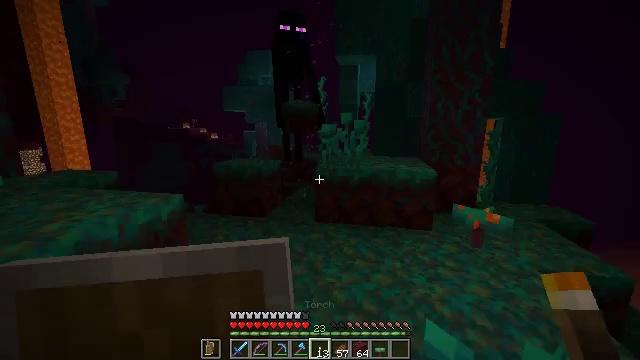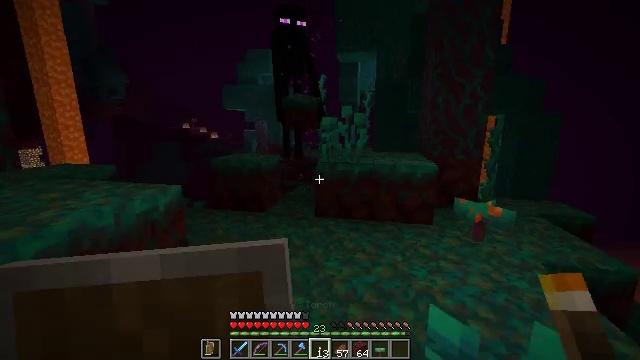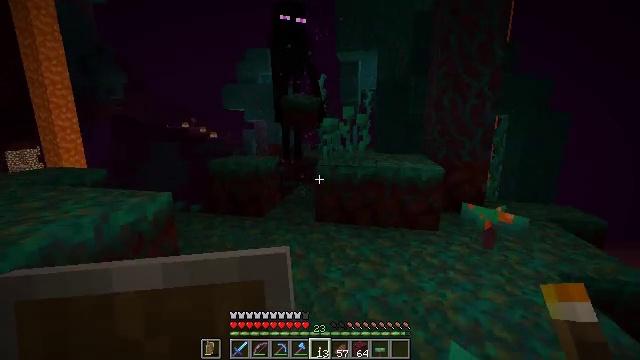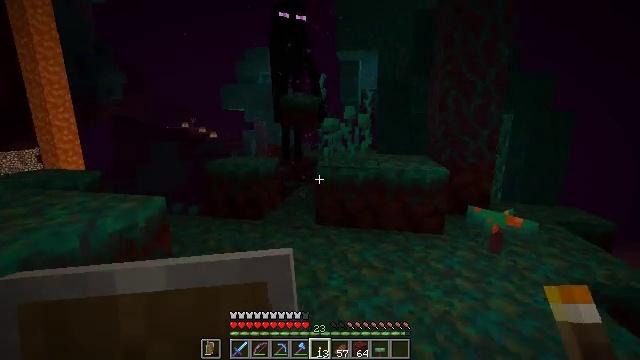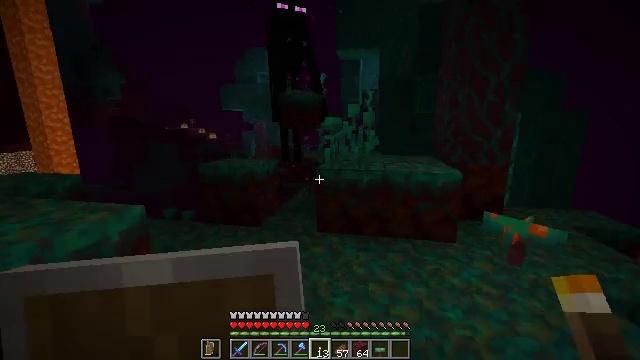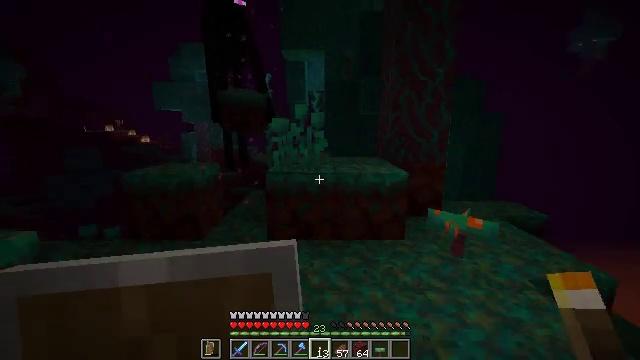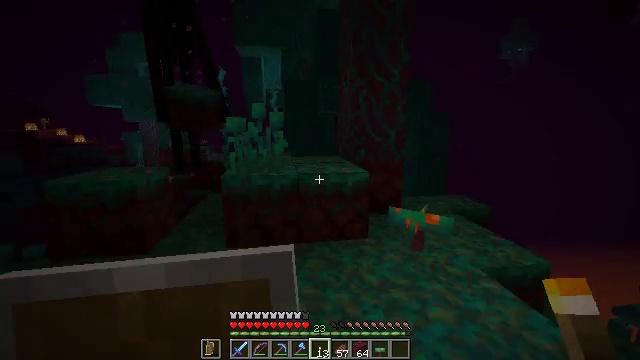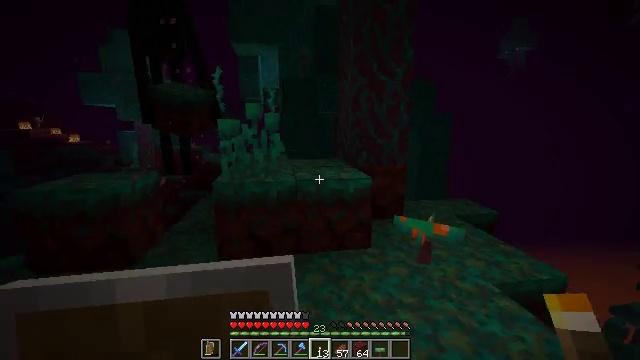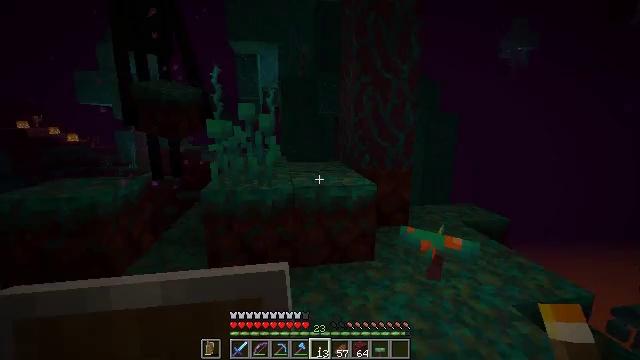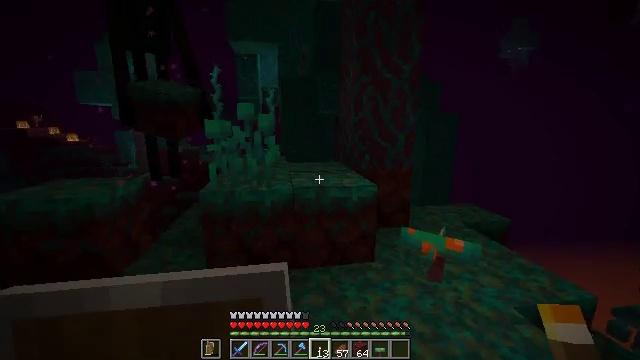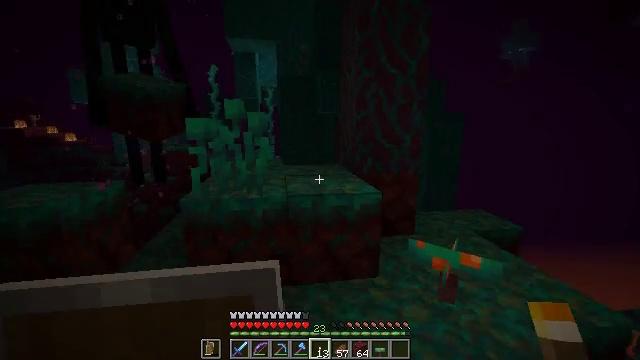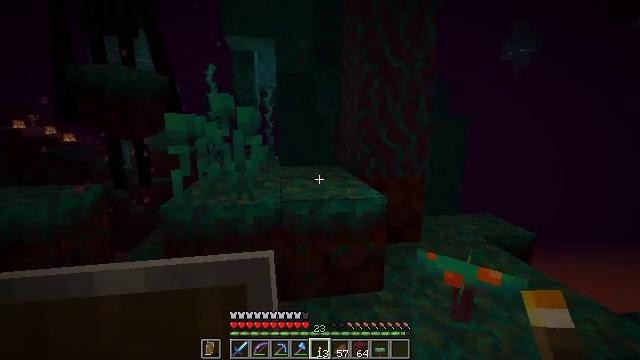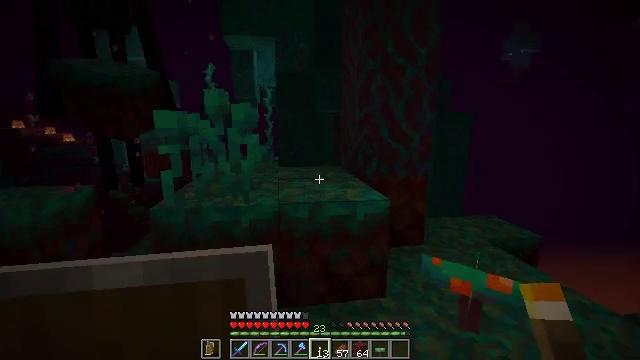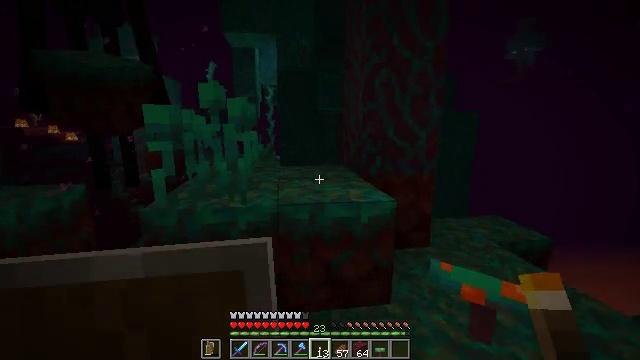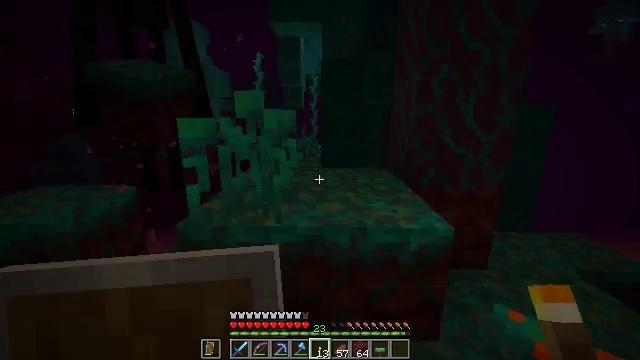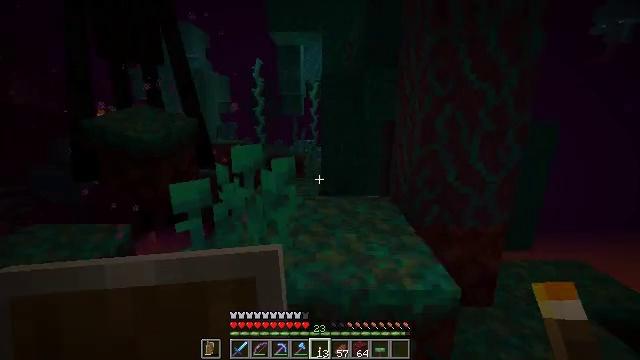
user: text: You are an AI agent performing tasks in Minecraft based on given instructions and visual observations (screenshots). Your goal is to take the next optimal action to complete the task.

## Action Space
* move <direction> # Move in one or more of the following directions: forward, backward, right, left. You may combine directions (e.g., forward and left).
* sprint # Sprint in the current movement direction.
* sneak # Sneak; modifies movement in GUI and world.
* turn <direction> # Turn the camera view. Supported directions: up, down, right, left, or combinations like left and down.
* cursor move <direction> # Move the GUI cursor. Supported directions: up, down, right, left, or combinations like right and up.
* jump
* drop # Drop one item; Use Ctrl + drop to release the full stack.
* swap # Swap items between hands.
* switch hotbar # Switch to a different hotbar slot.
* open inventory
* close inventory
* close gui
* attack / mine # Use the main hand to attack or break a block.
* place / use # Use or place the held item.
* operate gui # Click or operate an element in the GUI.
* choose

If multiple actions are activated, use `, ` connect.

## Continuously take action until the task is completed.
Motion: motion action
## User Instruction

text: Harvest twisting vines for building or decoration.
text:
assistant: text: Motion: move forward
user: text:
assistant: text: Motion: move forward
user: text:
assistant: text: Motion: move forward
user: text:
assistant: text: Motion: move forward
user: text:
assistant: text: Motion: move forward, turn right
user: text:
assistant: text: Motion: move forward, turn right
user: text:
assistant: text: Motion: move forward
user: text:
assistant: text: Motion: move forward
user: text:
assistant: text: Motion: move forward
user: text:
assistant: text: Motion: move forward
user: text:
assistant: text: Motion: move forward
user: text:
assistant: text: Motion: move forward
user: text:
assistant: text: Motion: move forward
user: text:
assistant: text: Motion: move forward, turn left and down, jump
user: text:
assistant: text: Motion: move forward, jump
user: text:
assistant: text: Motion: move forward, jump
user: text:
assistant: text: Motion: move forward
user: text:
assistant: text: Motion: move forward
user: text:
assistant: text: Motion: move forward, turn left and down
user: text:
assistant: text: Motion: move forward, turn left and down
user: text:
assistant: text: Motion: move forward, turn left
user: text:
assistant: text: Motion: move forward, turn left and down
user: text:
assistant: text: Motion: move forward, turn down
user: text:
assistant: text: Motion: move forward, turn right
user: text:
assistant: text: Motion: move forward, turn right and down
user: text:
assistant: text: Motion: move forward
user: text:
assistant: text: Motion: move forward
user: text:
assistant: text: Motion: move forward
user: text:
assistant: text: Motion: move forward, turn right and up
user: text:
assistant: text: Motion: move forward, turn right and up, jump